Question: I have this structure in Firebase. I need to capture all the latitudes and longitudes that are inside each key and add on the map as marker. I did with the code below but it gives null object reference error. What is wrong?
'''
DatabaseReference ref = FirebaseDatabase.getInstance().getReference();
ref.child("uploads").addValueEventListener(new ValueEventListener() {
@Override
public void onDataChange(DataSnapshot dataSnapshot) {
if (dataSnapshot.exists()) {
for (DataSnapshot postSnapshot : dataSnapshot.getChildren()){
double latitude = postSnapshot.child("latitude").getValue(Double.class);
double longitude = postSnapshot.child("longitude").getValue(Double.class);
LatLng local = new LatLng(latitude, longitude);
mMap.addMarker(new MarkerOptions().position(local).title("New Marker"));
mMap.moveCamera(CameraUpdateFactory.newLatLngZoom(local, 18));
}
'''

LogCat
'''
08-03 19:57:01.204 27287-27287/com.chico.uploadimage E/UncaughtException: java.lang.NullPointerException: Attempt to invoke virtual method 'double java.lang.Double.doubleValue()' on a null object reference
at com.chico.uploadimage.ShowMap$1.onDataChange(ShowMap.java:89)
at com.google.android.gms.internal.zzbpx.zza(Unknown Source)
at com.google.android.gms.internal.zzbqx.zzZS(Unknown Source)
at com.google.android.gms.internal.zzbra$1.run(Unknown Source)
at android.os.Handler.handleCallback(Handler.java:739)
at android.os.Handler.dispatchMessage(Handler.java:95)
at android.os.Looper.loop(Looper.java:158)
at android.app.ActivityThread.main(ActivityThread.java:7230)
at java.lang.reflect.Method.invoke(Native Method)
at com.android.internal.os.ZygoteInit$MethodAndArgsCaller.run(ZygoteInit.java:1230)
at com.android.internal.os.ZygoteInit.main(ZygoteInit.java:1120)
08-03 19:57:01.444 27287-27287/com.chico.uploadimage E/AndroidRuntime: FATAL EXCEPTION: main
Process: com.chico.uploadimage, PID: 27287
java.lang.NullPointerException: Attempt to invoke virtual method 'double java.lang.Double.doubleValue()' on a null object reference
at com.chico.uploadimage.ShowMap$1.onDataChange(ShowMap.java:89)
at com.google.android.gms.internal.zzbpx.zza(Unknown Source)
at com.google.android.gms.internal.zzbqx.zzZS(Unknown Source)
at com.google.android.gms.internal.zzbra$1.run(Unknown Source)
at android.os.Handler.handleCallback(Handler.java:739)
at android.os.Handler.dispatchMessage(Handler.java:95)
at android.os.Looper.loop(Looper.java:158)
at android.app.ActivityThread.main(ActivityThread.java:7230)
at java.lang.reflect.Method.invoke(Native Method)
at com.android.internal.os.ZygoteInit$MethodAndArgsCaller.run(ZygoteInit.java:1230)
at com.android.internal.os.ZygoteInit.main(ZygoteInit.java:1120)
'''
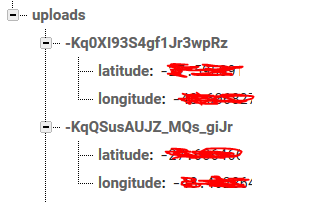
Answer: Use iterator to fetch the data. Its worked for me.
'''
Iterator<DataSnapshot> dataSnapshotsChat = dataSnapshot.getChildren().iterator();
while (dataSnapshotsChat.hasNext()) {
DataSnapshot dataSnapshotChild = dataSnapshotsChat.next();
double latitude = postSnapshot.child("latitude").getValue(Double.class);
double longitude = postSnapshot.child("longitude").getValue(Double.class);
LatLng local = new LatLng(latitude, longitude);
}
'''